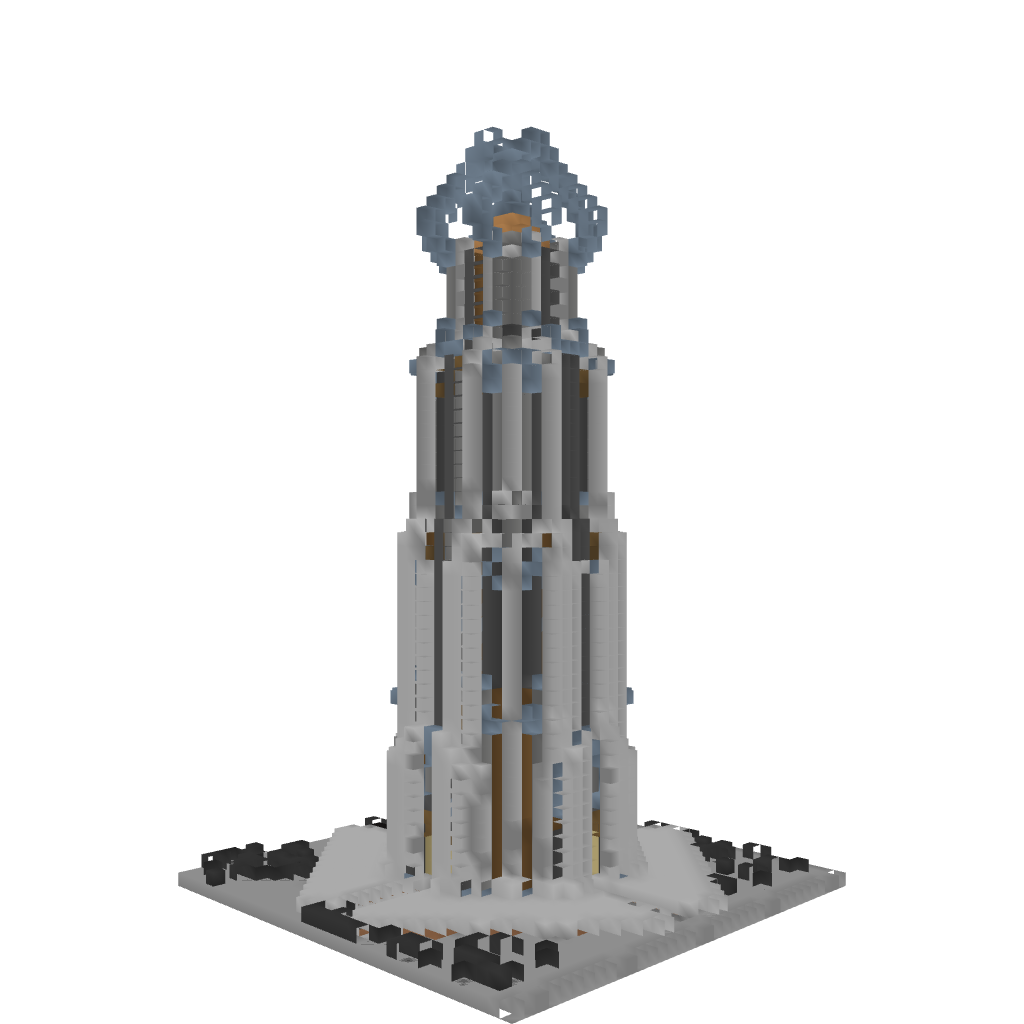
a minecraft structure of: Water Tower by iEdgy